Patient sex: F
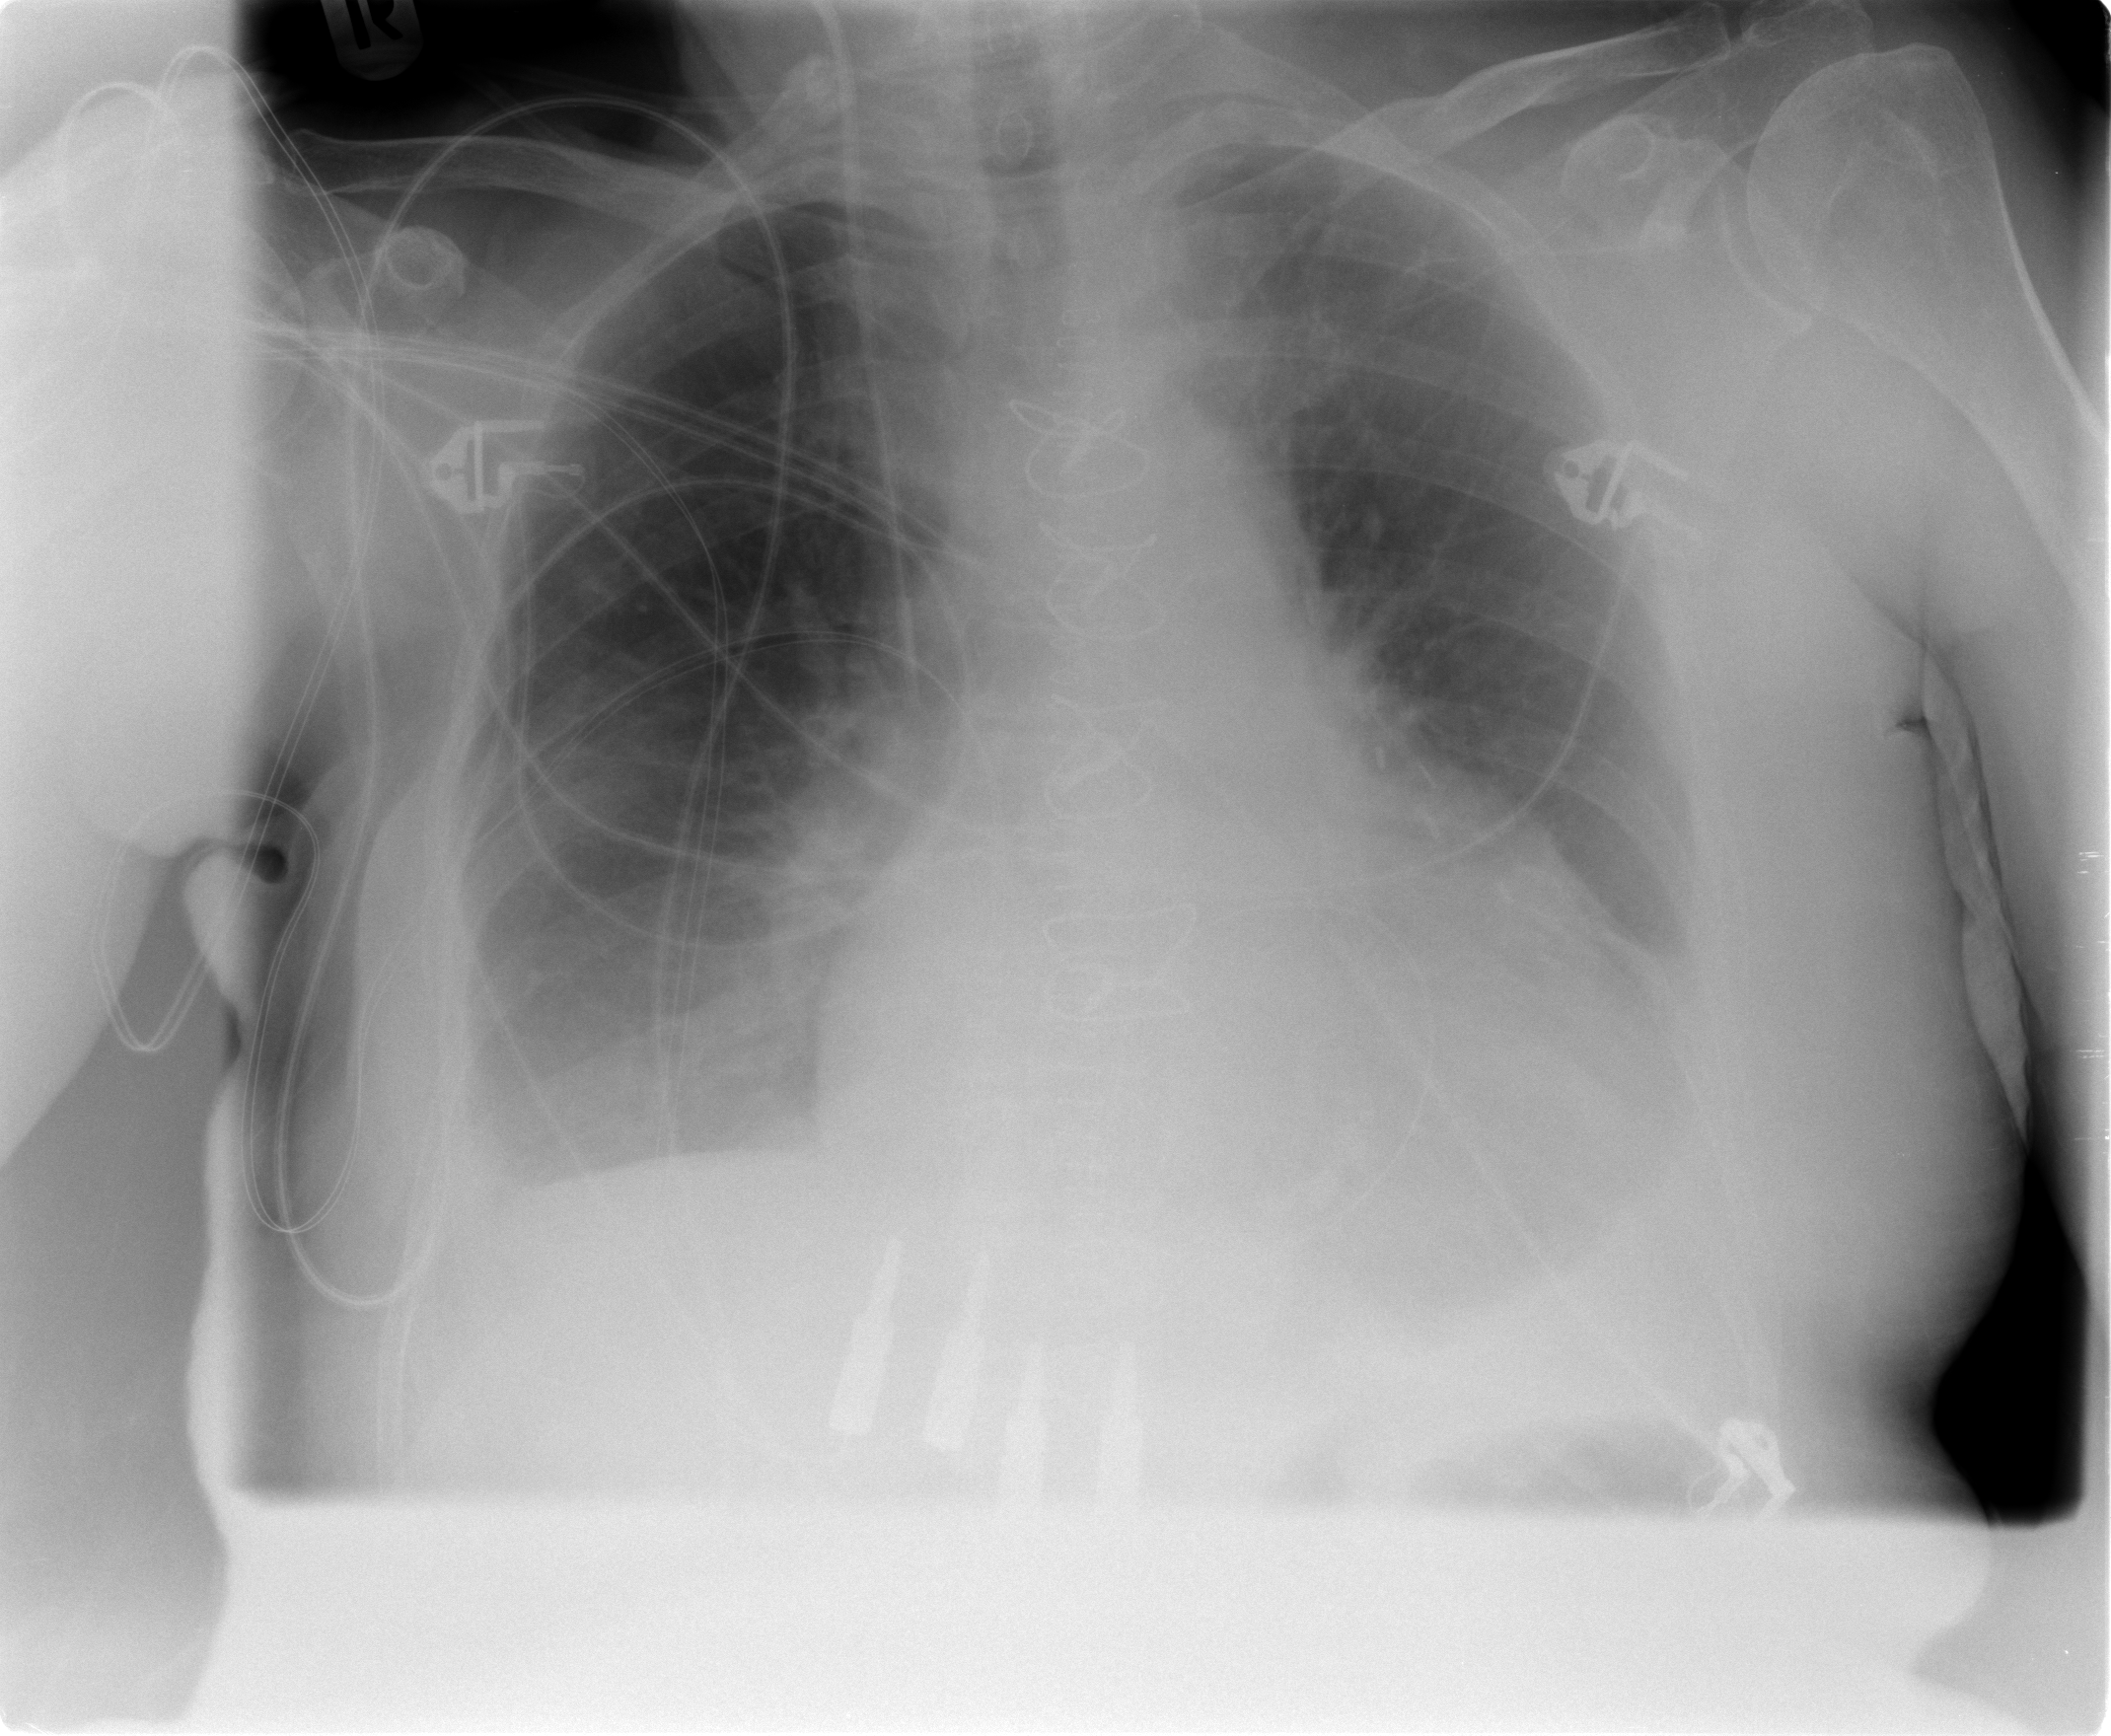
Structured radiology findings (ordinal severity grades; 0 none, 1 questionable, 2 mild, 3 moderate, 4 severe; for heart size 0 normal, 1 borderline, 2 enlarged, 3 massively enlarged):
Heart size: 2
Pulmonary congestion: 0
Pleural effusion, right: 2
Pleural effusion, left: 2
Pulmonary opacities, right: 0
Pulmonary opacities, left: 0
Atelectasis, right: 2
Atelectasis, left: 2